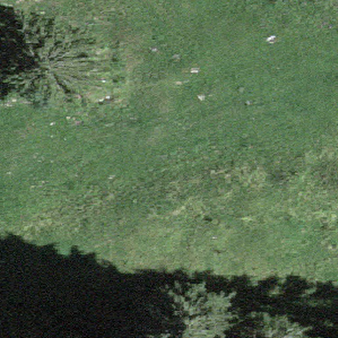
Label: other